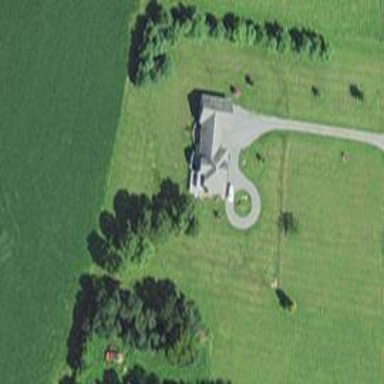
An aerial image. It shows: Driveway leading to service road.